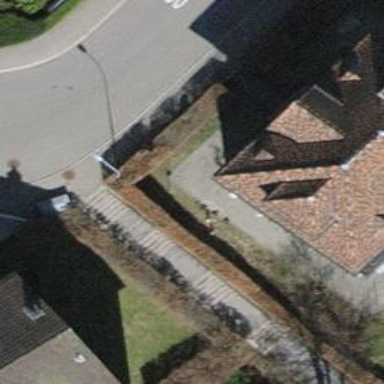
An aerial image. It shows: Set of steps on the road with adjacent ramp.